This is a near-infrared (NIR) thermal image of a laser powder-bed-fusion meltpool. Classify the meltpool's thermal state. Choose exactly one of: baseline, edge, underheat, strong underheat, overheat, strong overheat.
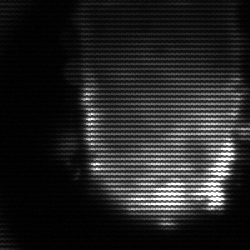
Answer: baseline